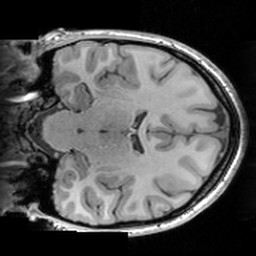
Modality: T1w
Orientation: coronal
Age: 23
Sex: female
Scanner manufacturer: siemens
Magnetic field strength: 3 T
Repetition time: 1.63 s
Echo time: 0.00311 s